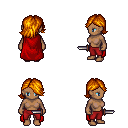
a pixel art fantasy rpg character, female body template, human, dark skin, red cape, red pants, dark blonde swoop hairstyle, dagger, four views (front, back, left, right), 2x2 character sprite sheet, small pixel art, hard edges, no anti-aliasing